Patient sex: F
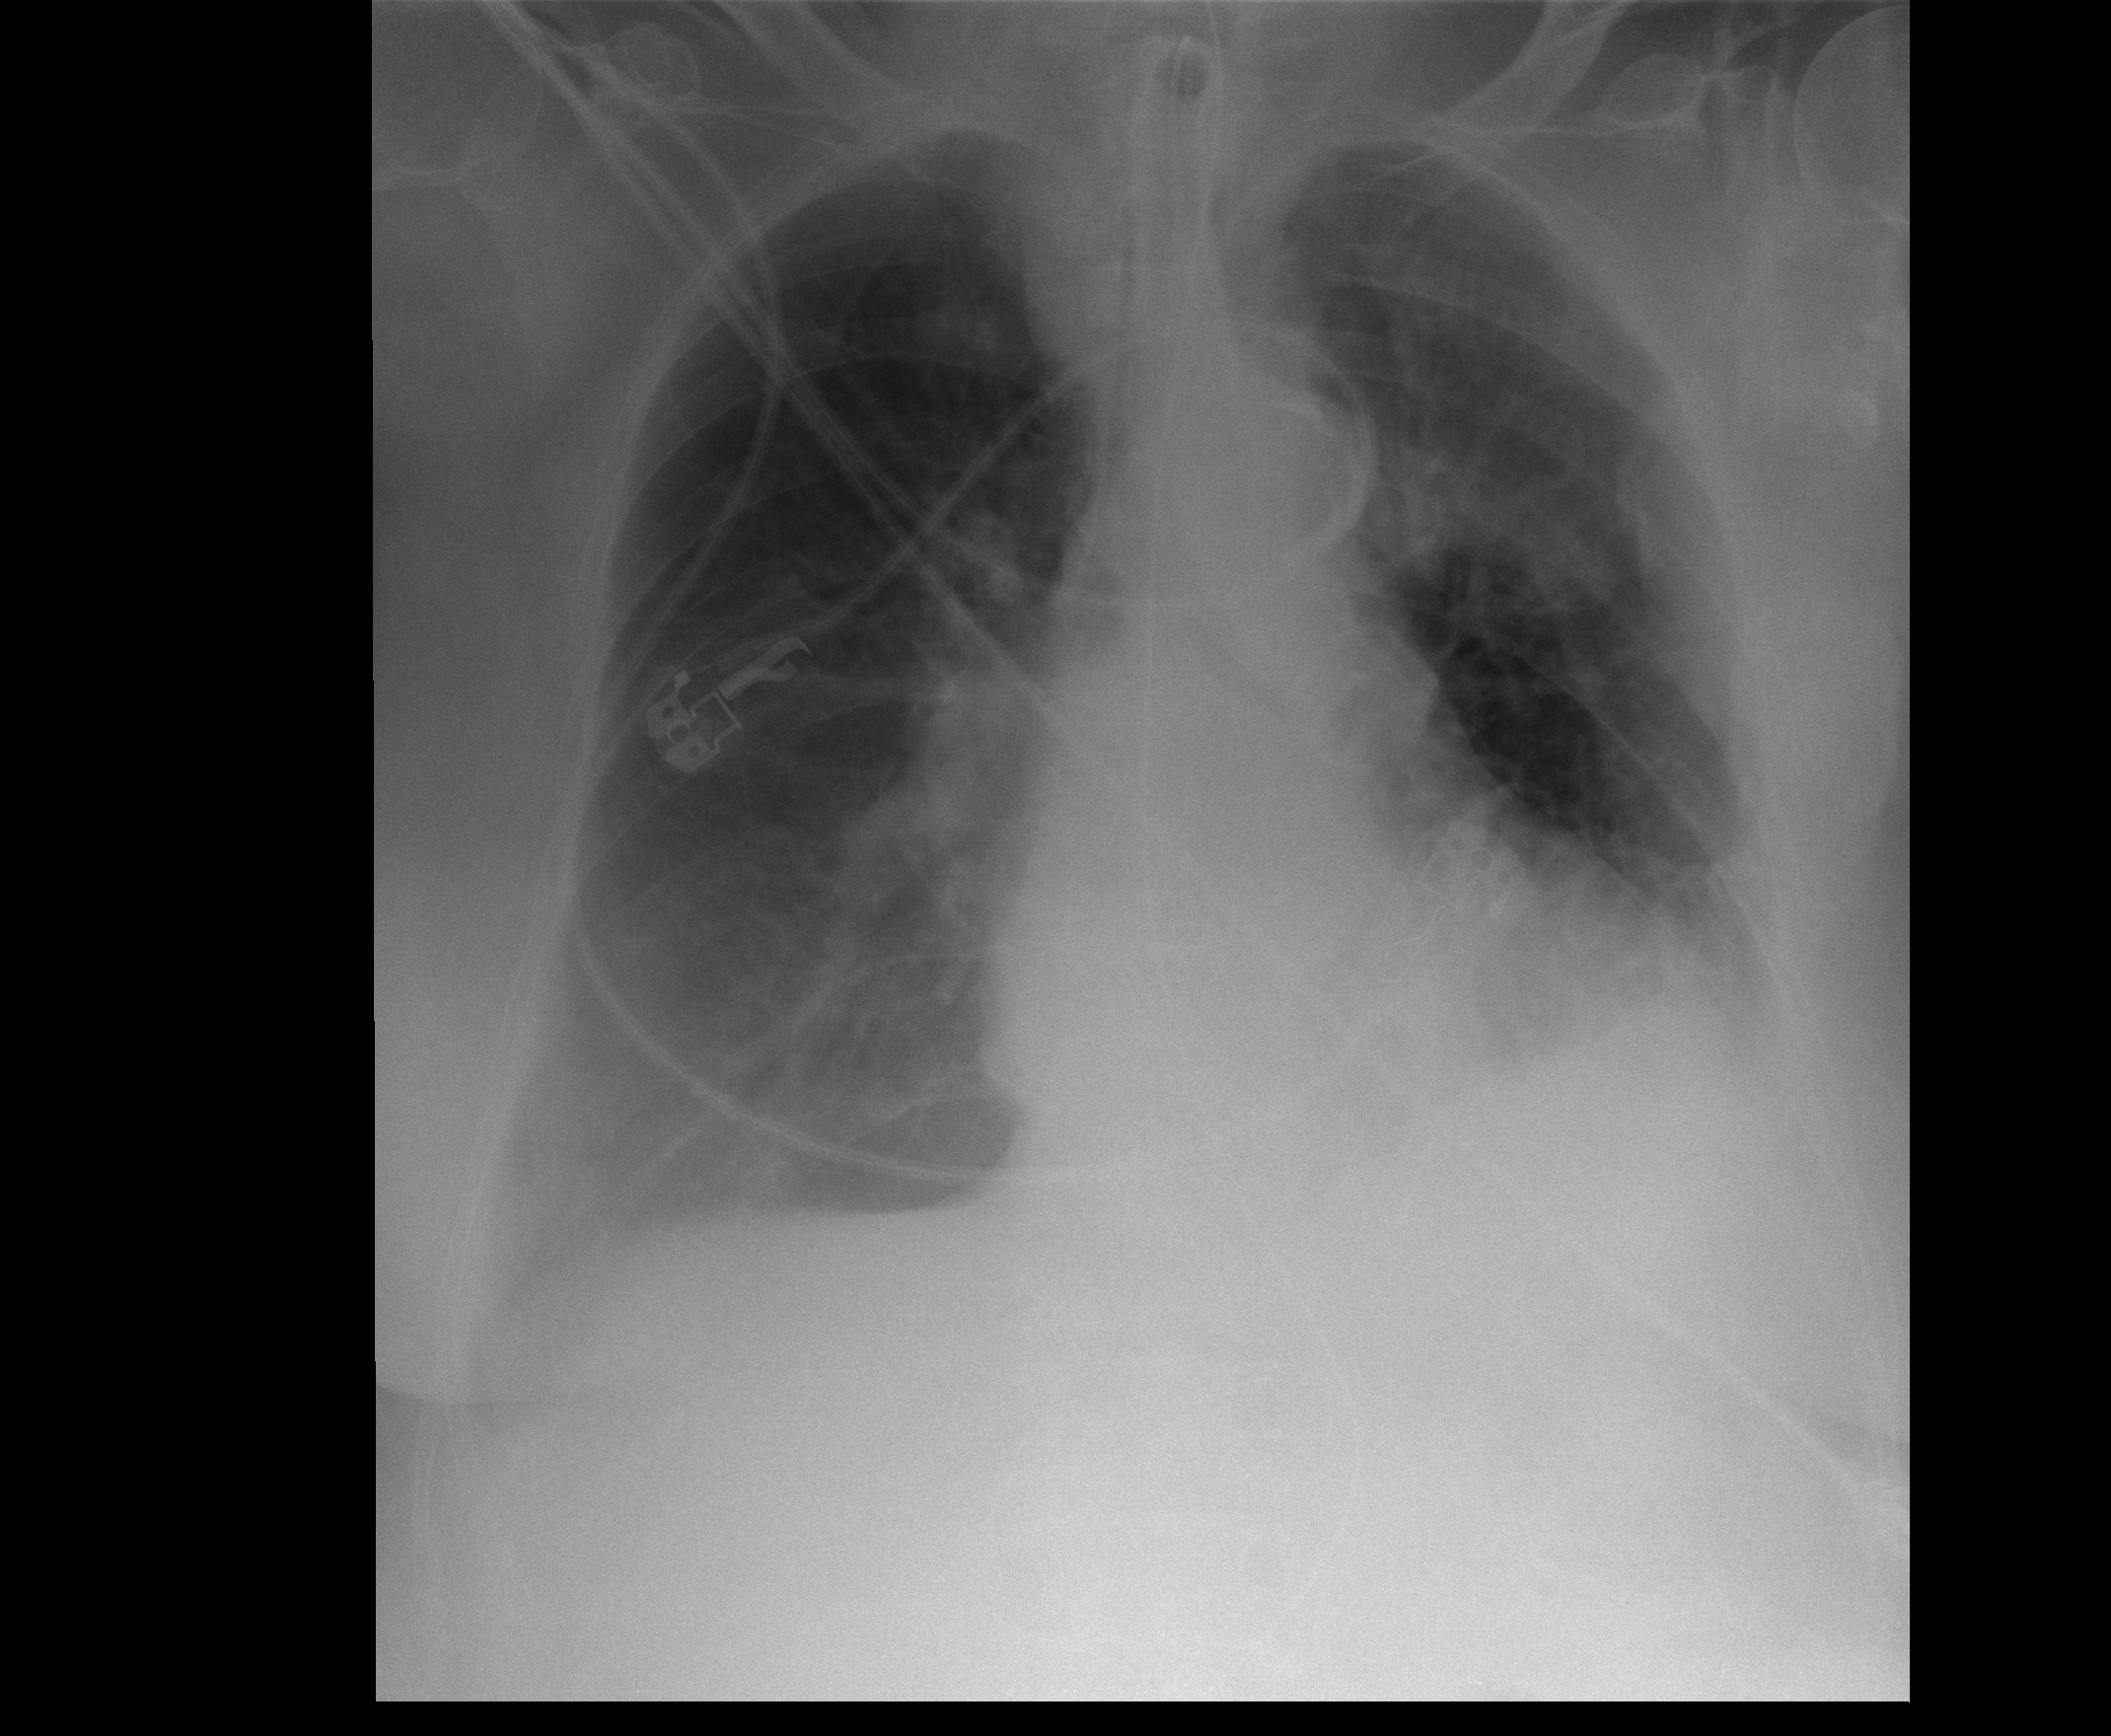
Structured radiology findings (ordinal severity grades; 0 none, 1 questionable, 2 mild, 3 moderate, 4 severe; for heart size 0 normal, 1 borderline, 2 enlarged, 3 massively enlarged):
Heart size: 1
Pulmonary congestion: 0
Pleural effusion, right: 1
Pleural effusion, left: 1
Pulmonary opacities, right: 0
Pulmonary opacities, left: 0
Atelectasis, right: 2
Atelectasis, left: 2